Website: apple
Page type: payment
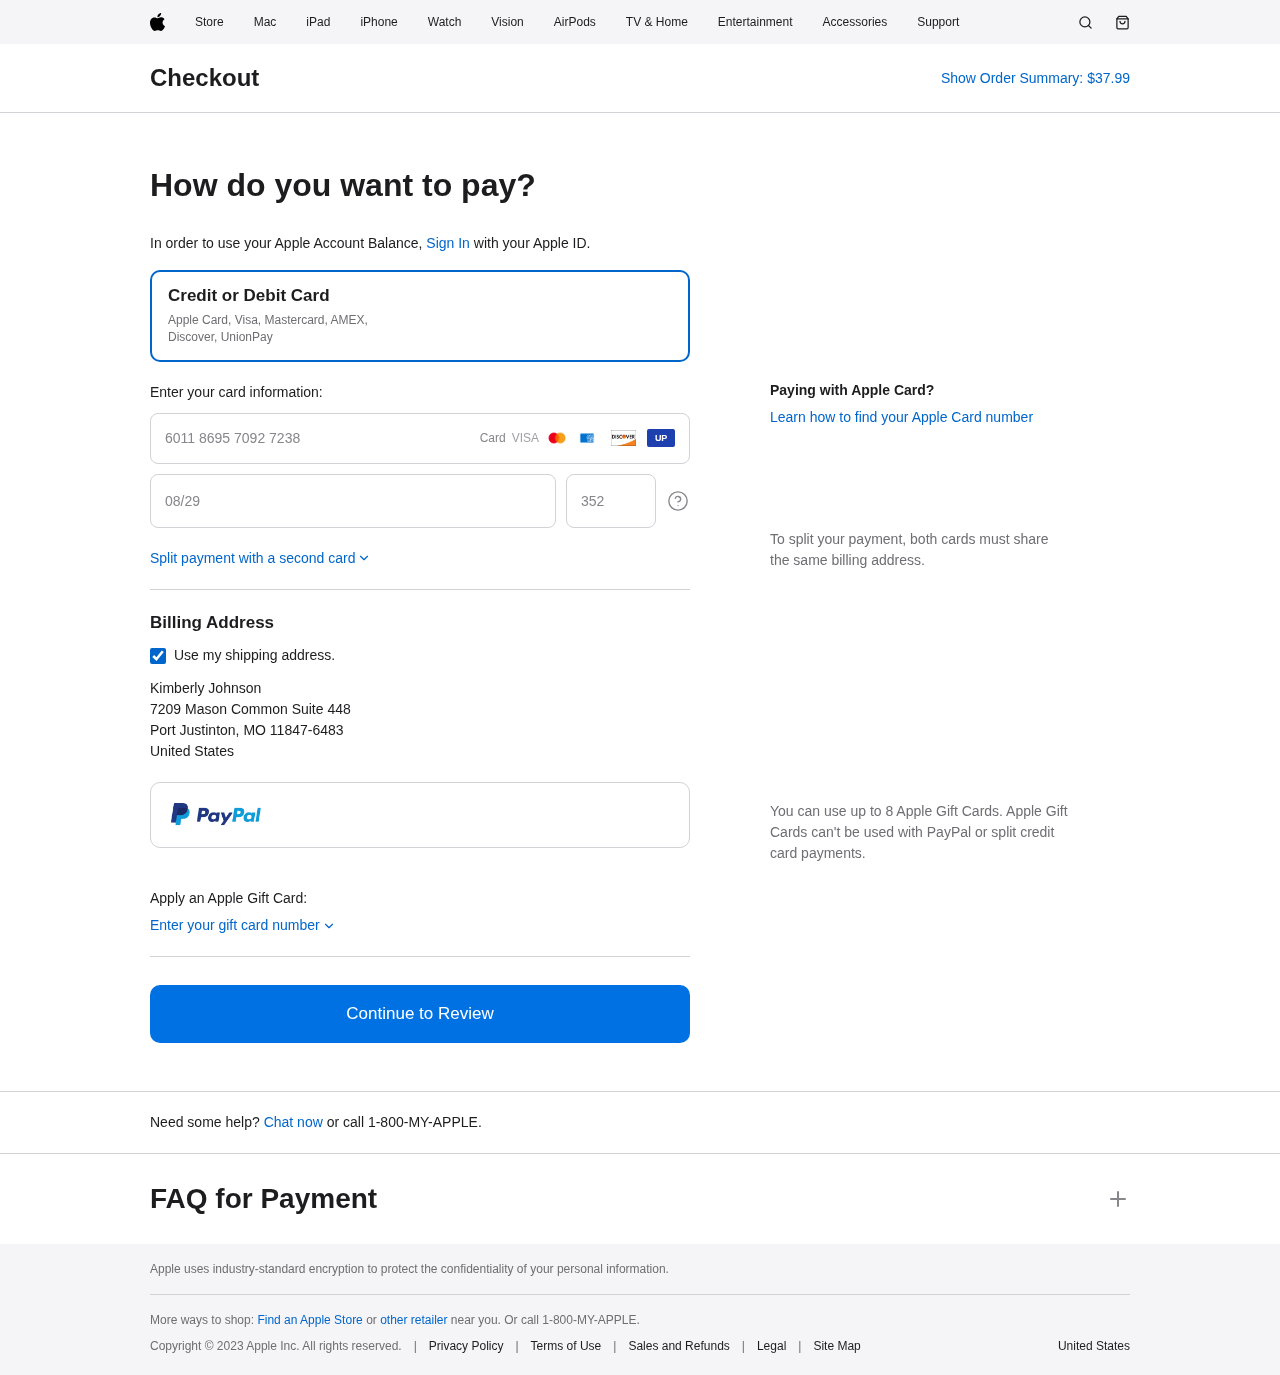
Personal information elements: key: PII_CARD_CVV
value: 352
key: PII_CARD_EXPIRY
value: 08/29
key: PII_CARD_NUMBER
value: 6011 8695 7092 7238
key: PII_COUNTRY
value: United States
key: PII_FULLNAME
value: Kimberly Johnson
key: PII_STREET
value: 7209 Mason Common Suite 448
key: PII_CITY_STATE_ZIP
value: Port Justinton, MO 11847-6483
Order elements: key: ORDER_TOTAL
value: $37.99